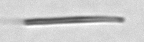
Label: fiber